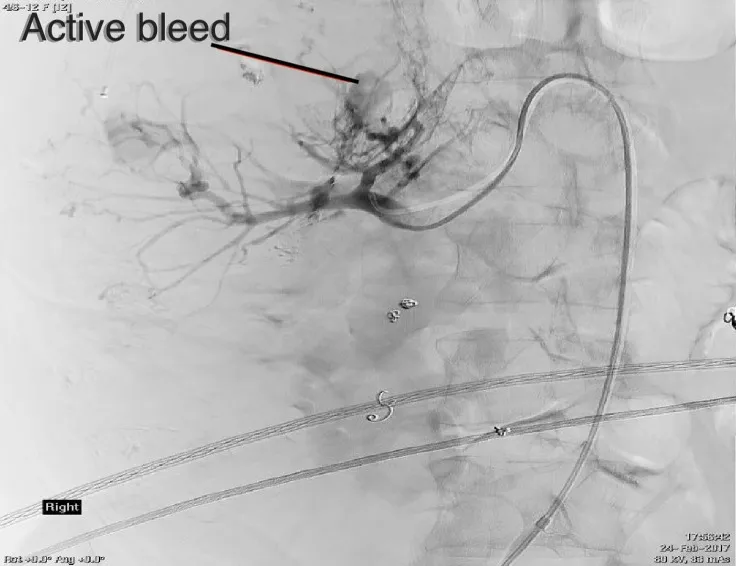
Angiogram, pre-gelfoam, and tornado coils. Bleeding in upper pole identified.
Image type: radiology (x_ray)